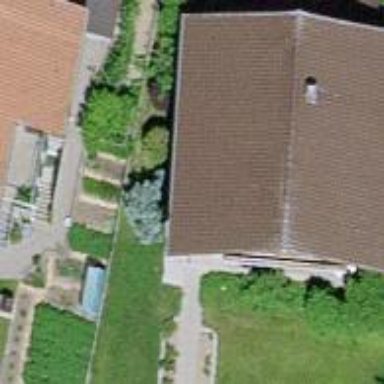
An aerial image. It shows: Residential building.